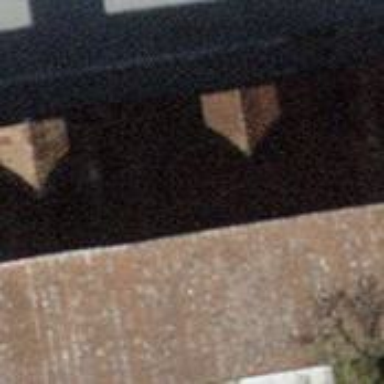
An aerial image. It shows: Building with gabled roof made of roof tiles. The roof orientation is across the building.